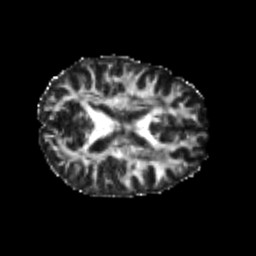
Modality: FA
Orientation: axial
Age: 25
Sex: female
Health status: healthy
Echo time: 0.074 s